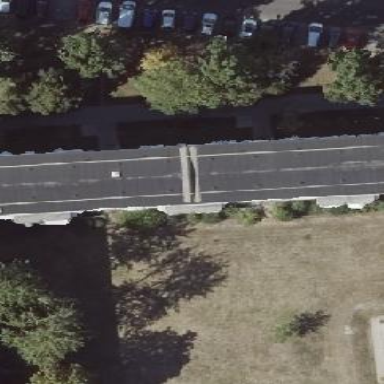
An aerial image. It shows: Apartment building with flat roof.